Question: I am a beginner in Java and I have to implement vector in java by using these methods 'addElement(), elementAt(), removeElement(), size()' and I don't know how I tried to write the code of 'addElement' first and I am getting this error :

Please I really need help with this
Here is the code :
'''
import java.util.Vector;
class Vectimplement {
public static void main(String[] args) {
Vector v = new Vector();
v.add("element_1");
v.add("element_2");
v.add("element_3");
v.addElement("New Element");
System.out.println("Elements in Vector :");
for(int i=0; i < v.size(); i++){
System.out.println(v.get(i));
}
}
}
'''
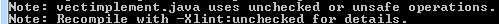
Answer: After supressing warnings I was able to run program successfully :
'''
package test;
import java.util.Vector;
class Vectimplement {
@SuppressWarnings("unchecked")
public static void main(String[] args) {
@SuppressWarnings("rawtypes")
Vector v = new Vector();
v.add("element_1");
v.add("element_2");
v.add("element_3");
v.addElement("New Element");
System.out.println("Elements in Vector :");
for (int i = 0; i < v.size(); i++) {
System.out.println(v.get(i));
}
}
}
'''
Console Output :
'''
element_1
element_2
element_3
New Element
'''
These warnings are generated because after Java6(or maybe 7) it was required to explicitly provide the "type" of Objects to be stored in containers. Hence, the best practice is to use :
'''
Vector<String> v = new Vector<>();
'''